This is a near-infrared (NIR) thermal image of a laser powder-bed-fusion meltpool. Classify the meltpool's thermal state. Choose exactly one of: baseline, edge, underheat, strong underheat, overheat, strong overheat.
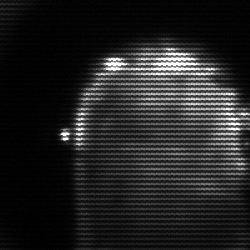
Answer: baseline